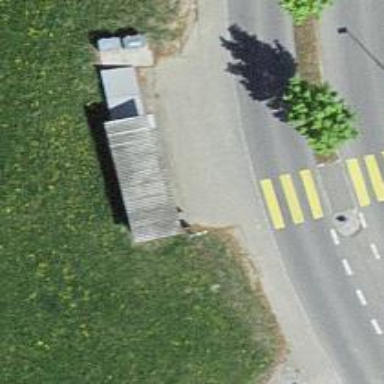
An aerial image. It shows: Bus stop with shelter.